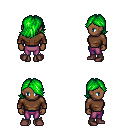
a pixel art fantasy rpg character, female body template, human, dark skin, brown long-sleeve shirt, magenta pants, green swoop hairstyle, maroon shoes, four views (front, back, left, right), 2x2 character sprite sheet, small pixel art, hard edges, no anti-aliasing